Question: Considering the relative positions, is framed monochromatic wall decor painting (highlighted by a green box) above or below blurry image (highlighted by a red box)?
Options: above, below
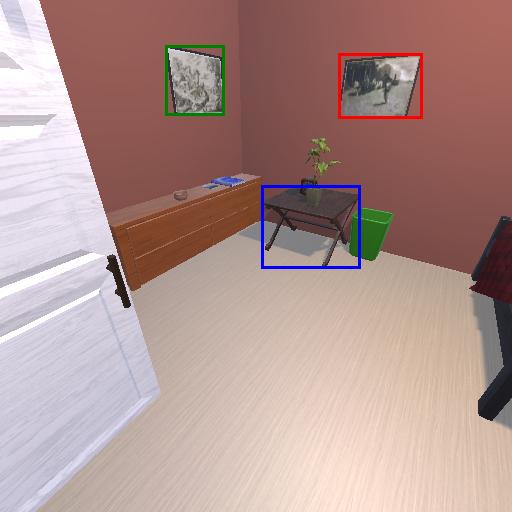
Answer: above